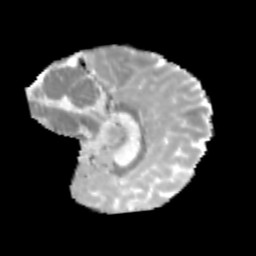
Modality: MD
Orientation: sagittal
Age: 10
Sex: male
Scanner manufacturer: siemens
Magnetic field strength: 3 T
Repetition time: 3.8 s
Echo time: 0.07 s